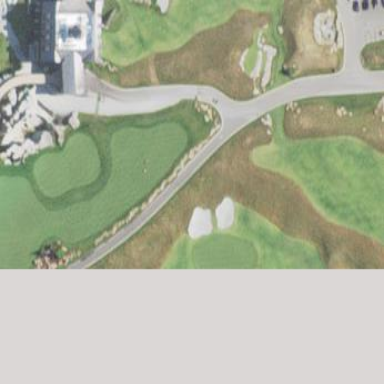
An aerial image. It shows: Scenic golf fairway.